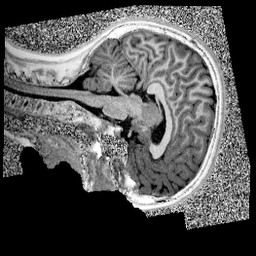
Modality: UNIT1
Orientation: sagittal
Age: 11
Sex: female
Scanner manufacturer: siemens
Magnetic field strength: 3 T
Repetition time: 4 s
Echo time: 0.00299 s